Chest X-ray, AP view. Patient: 30 years old, sex F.
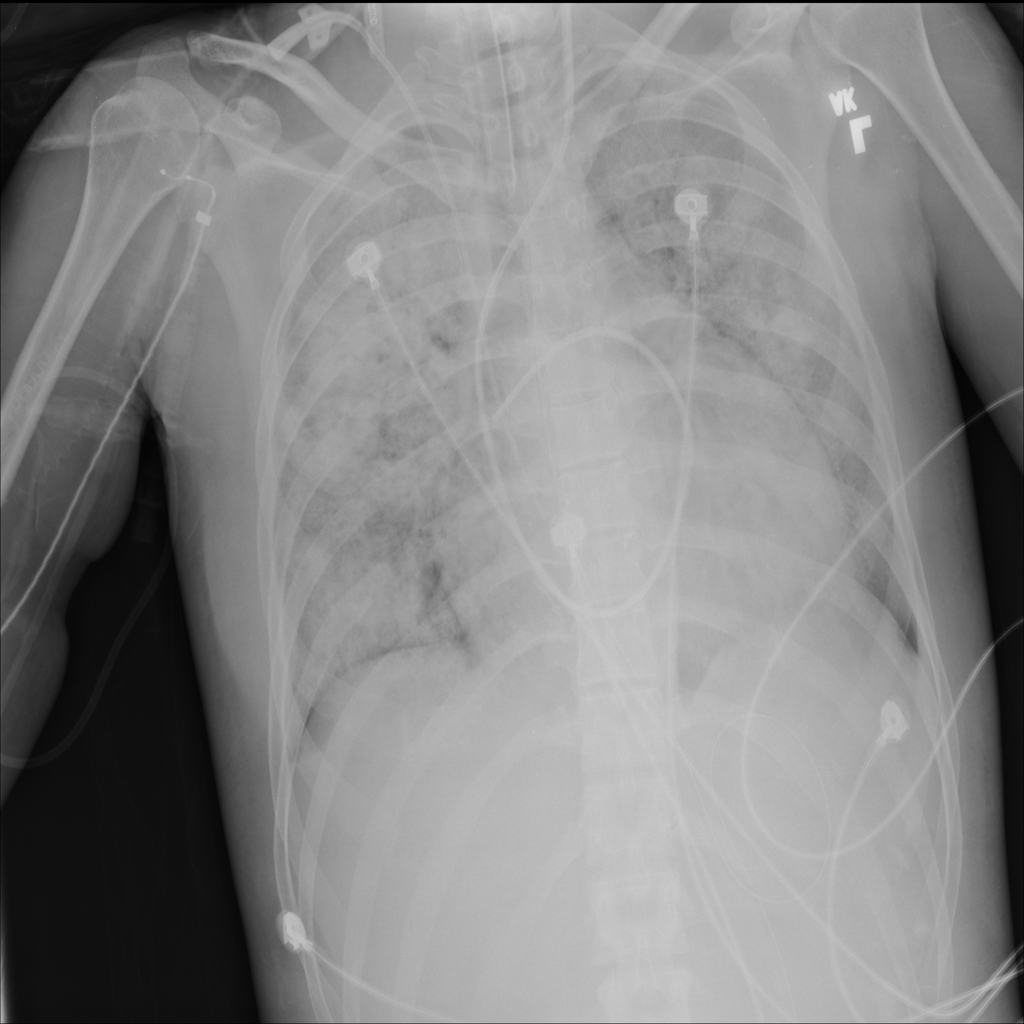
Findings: Infiltration